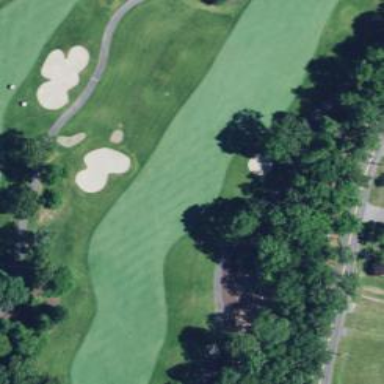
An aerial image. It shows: View of golf hole.